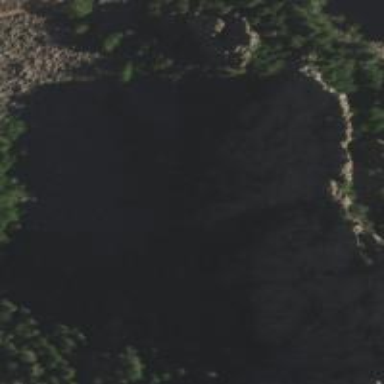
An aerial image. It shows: Cliff in nature.